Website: slack
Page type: billing-address
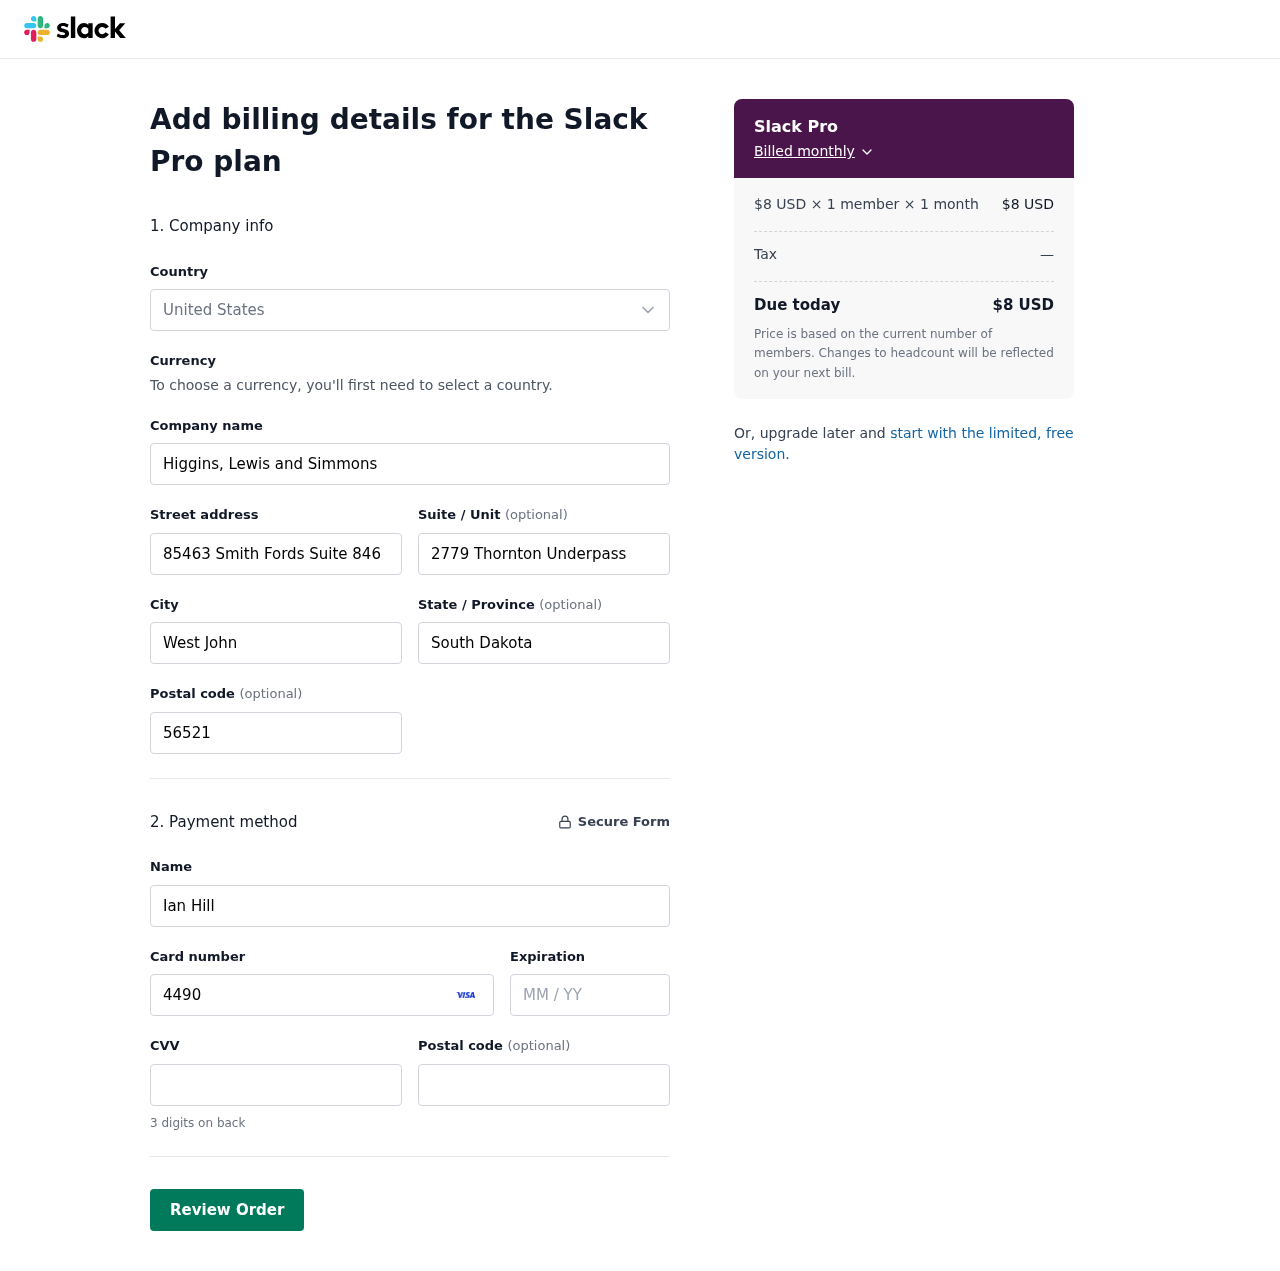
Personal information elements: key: PII_CARD_CVV
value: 616
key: PII_CARD_EXPIRY
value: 03/29
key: PII_CARD_NUMBER
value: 4490 8045 4012 9131
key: PII_CITY
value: West John
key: PII_COMPANY
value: Higgins, Lewis and Simmons
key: PII_COUNTRY
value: United States
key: PII_FULLNAME
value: Ian Hill
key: PII_POSTCODE
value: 56521
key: PII_POSTCODE2
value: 24155
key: PII_STATE
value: South Dakota
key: PII_STREET
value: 85463 Smith Fords Suite 846
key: PII_STREET2
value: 2779 Thornton Underpass
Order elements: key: ORDER_PLAN_PRICE
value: $8 USD
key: ORDER_NUM_MEMBERS
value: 1 member
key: ORDER_NUM_MONTHS
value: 1 month
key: ORDER_SUBTOTAL
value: $8 USD
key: ORDER_TAX
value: —
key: ORDER_TOTAL
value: $8 USD